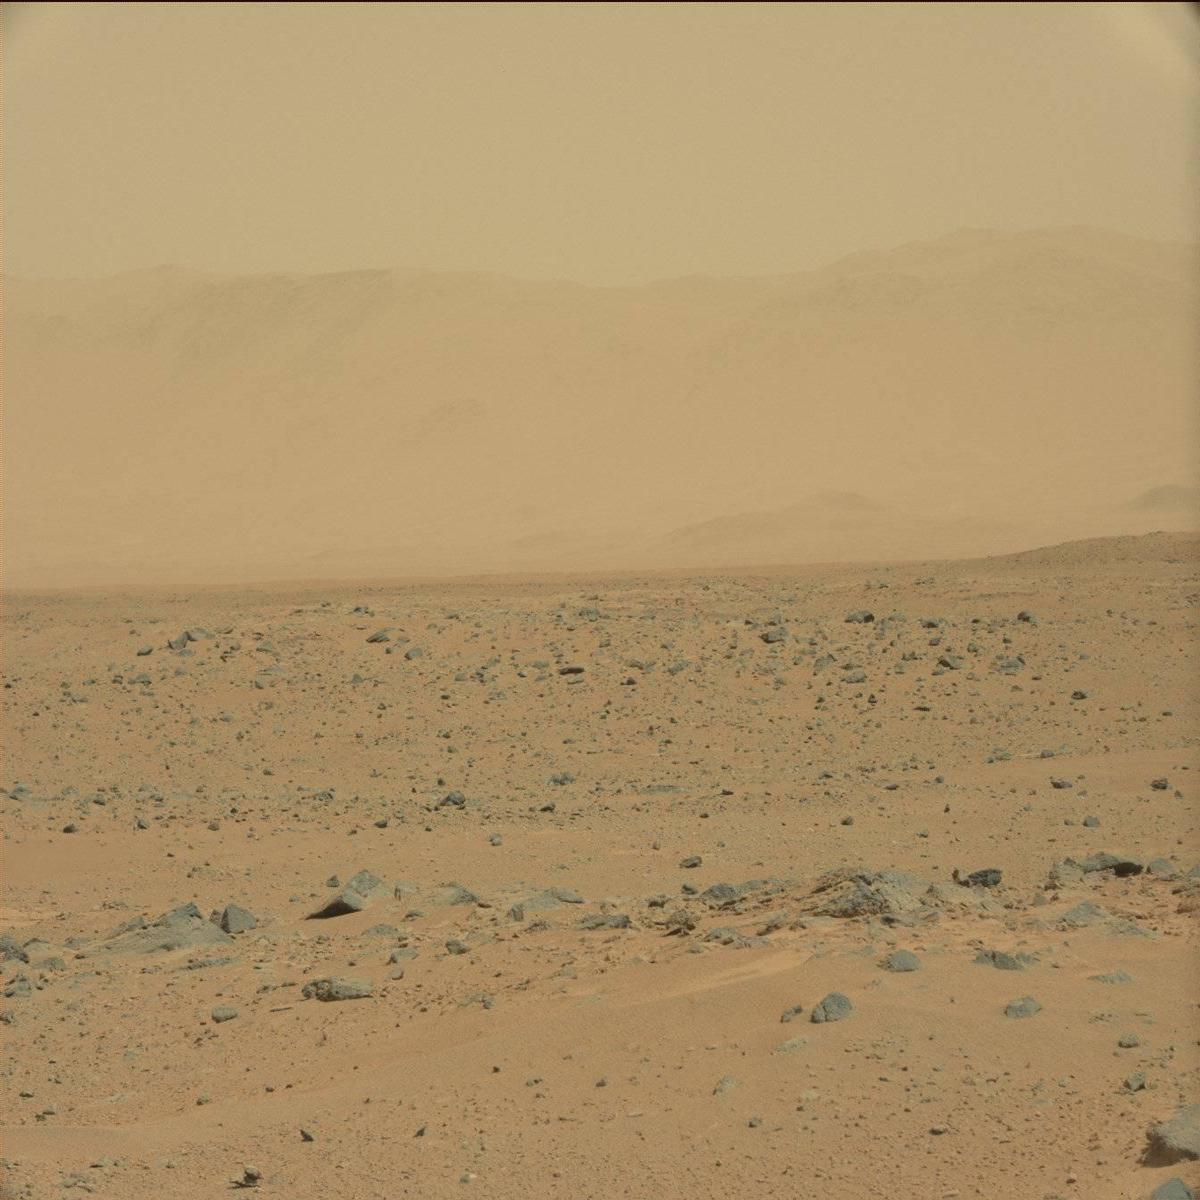
Terrain classes present: Bedrock, Ridge, Rock, Sand / Soil, Sky